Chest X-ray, PA view. Patient: 70 years old, sex M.
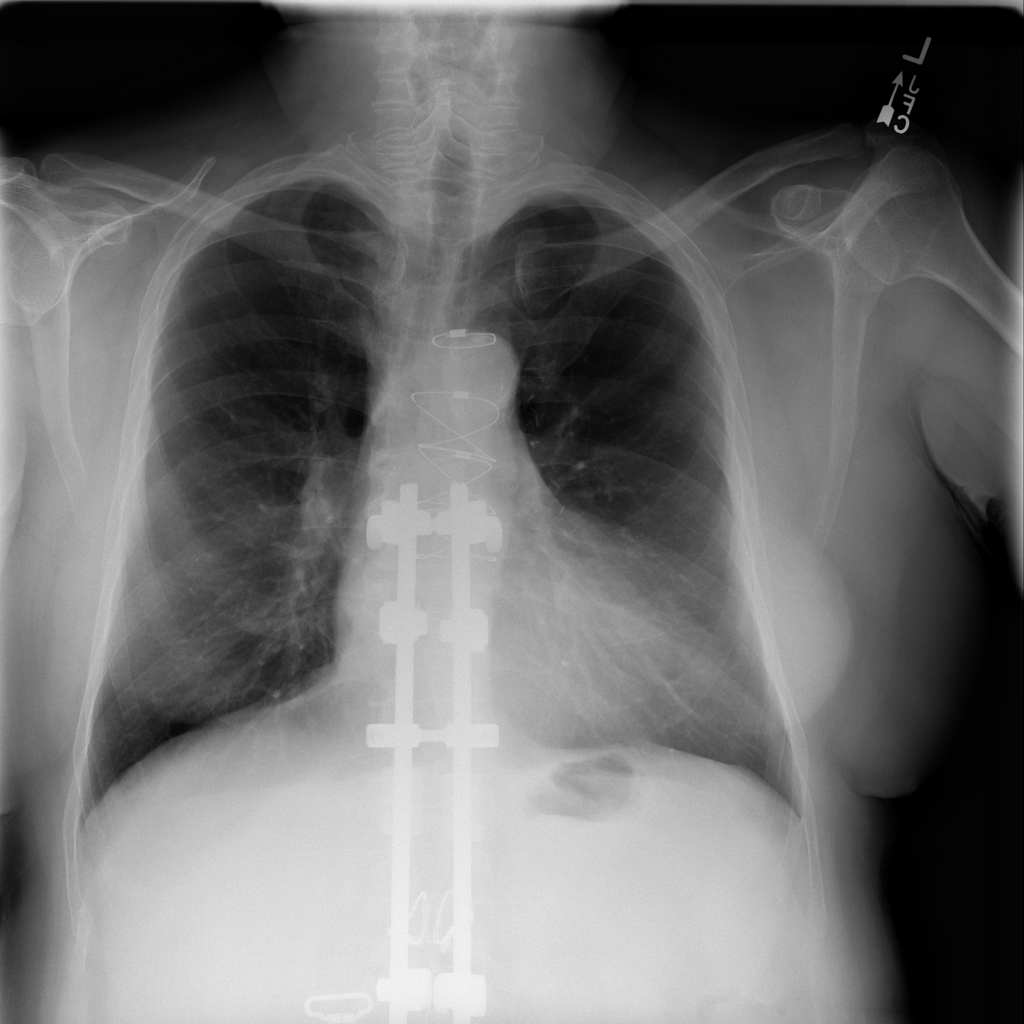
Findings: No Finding